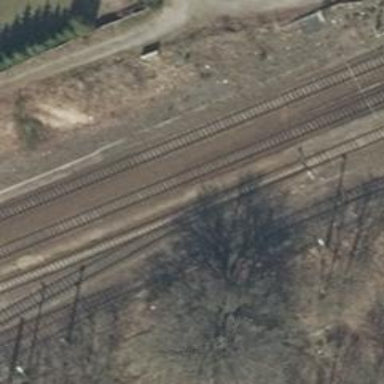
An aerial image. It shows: Railway switch.